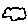
Label: cloud